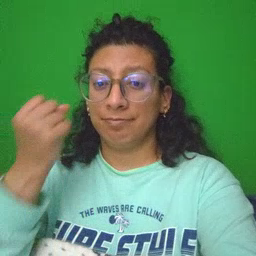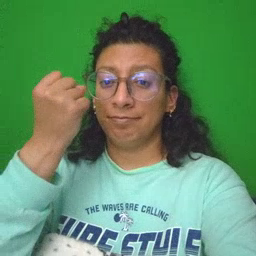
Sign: many